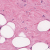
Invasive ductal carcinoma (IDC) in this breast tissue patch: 0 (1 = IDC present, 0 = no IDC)